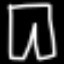
Label: pants